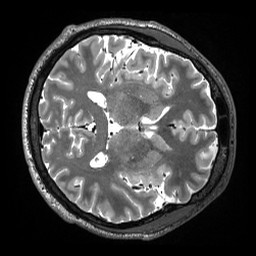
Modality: T2w
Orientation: axial